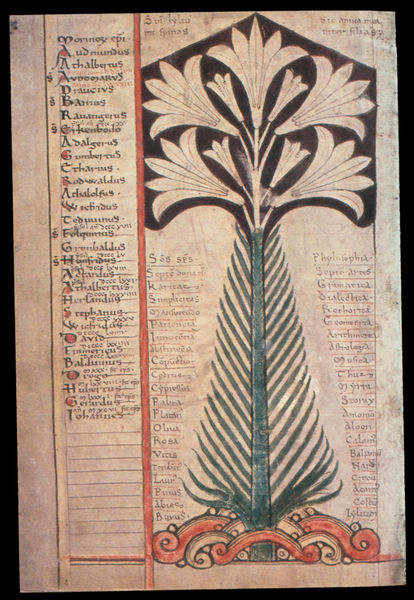
Titel: Liber Floridus
Künstler: Lambert von St. Omer
Standort: Herstellungsort: St. Omer (EU - F - Artois)
Institution: Gent, Universitätsbibliothek,
Schlagwörter: blätter, weiß, grün, blume, bunt, schwarz, zeichnung, blüte, blüten, rot, ornament, bibel, federn, stamm, gold, pflanze, schrift, papier, ähre, linien, palme, buch, kloster, symmetrisch, seite, illustration, lilie, buchdruck, mönch, beschreibung, latein, initial, buchmalerei, lexikon, 1450, königslilie, lillie, inkunablen